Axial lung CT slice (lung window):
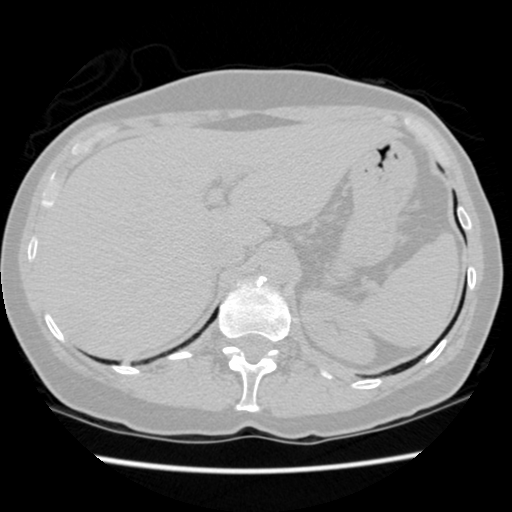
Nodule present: no